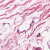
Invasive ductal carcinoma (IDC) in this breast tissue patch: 0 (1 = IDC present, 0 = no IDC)